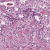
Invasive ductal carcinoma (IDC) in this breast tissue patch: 1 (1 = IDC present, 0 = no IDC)